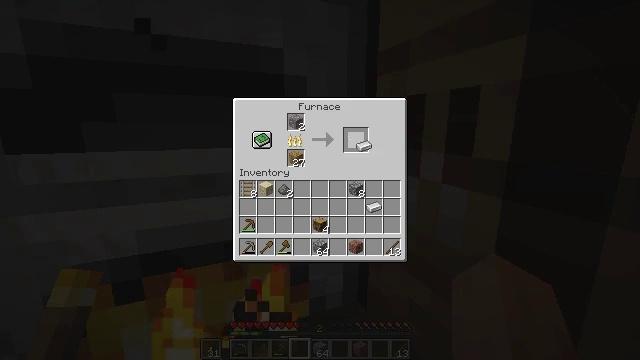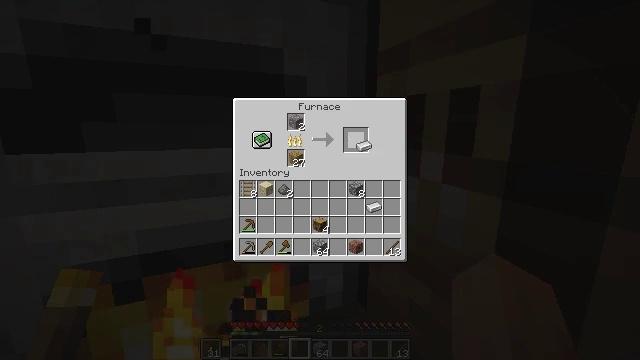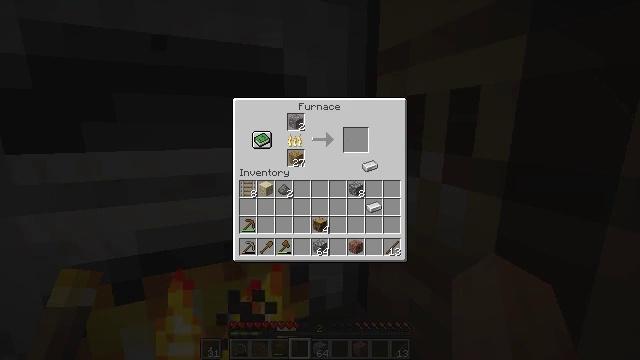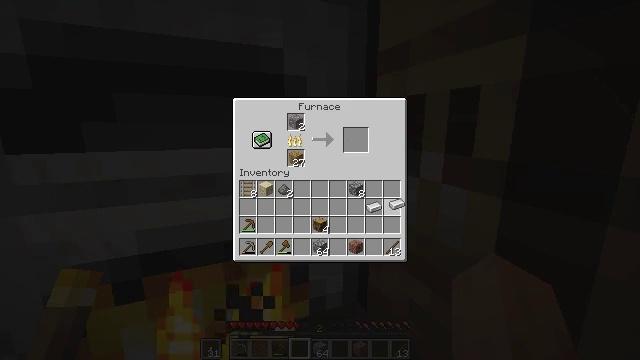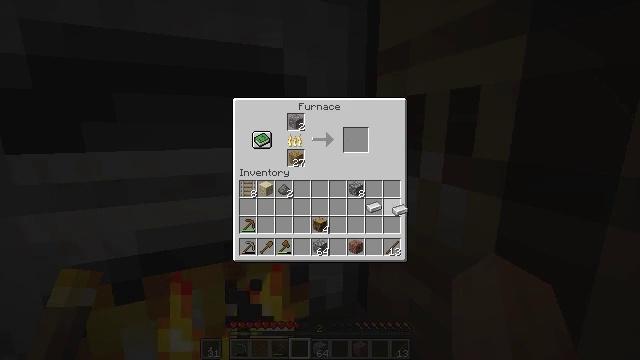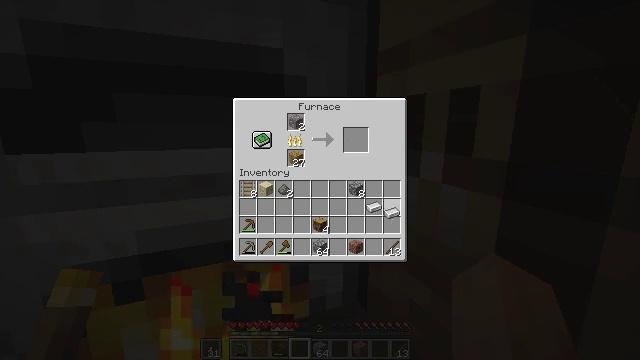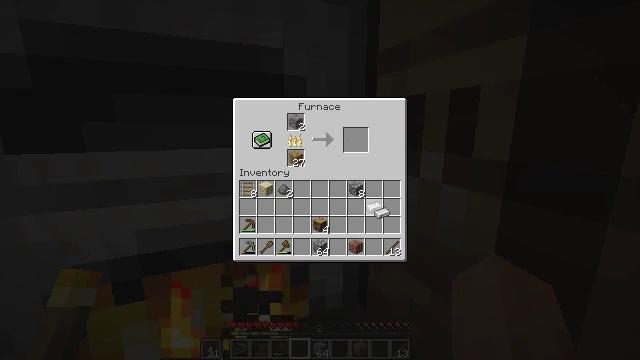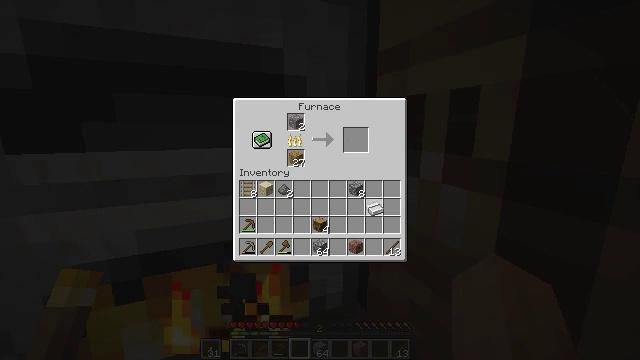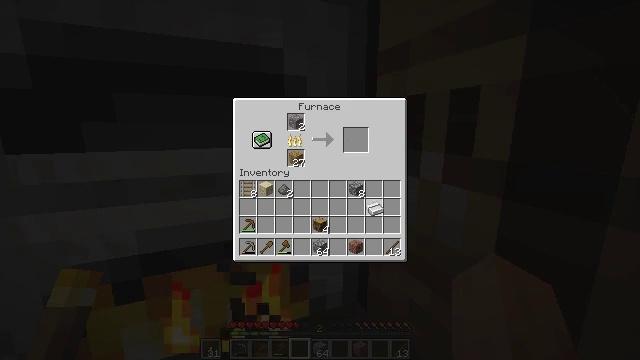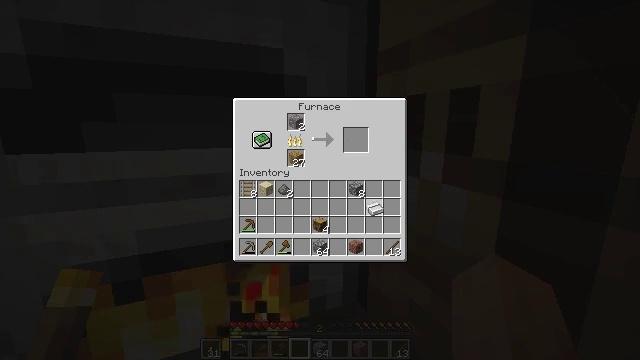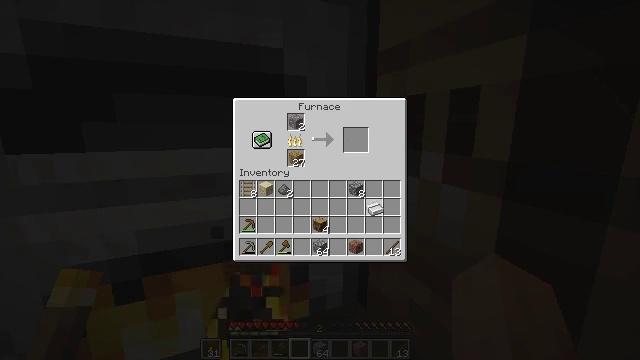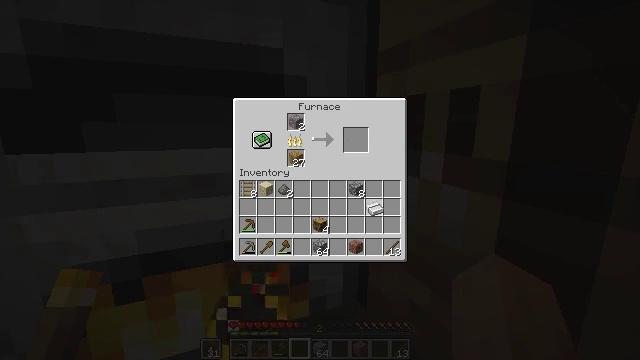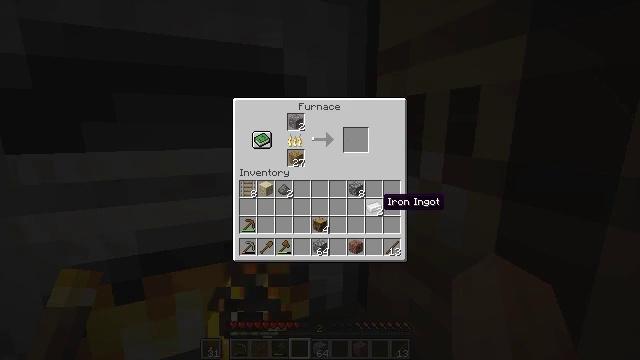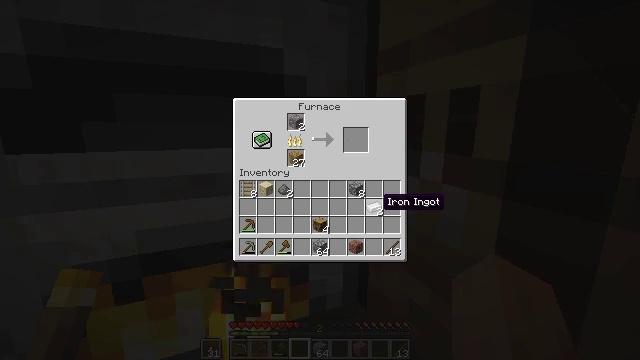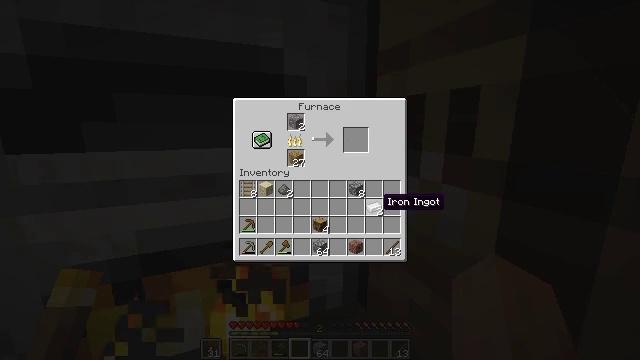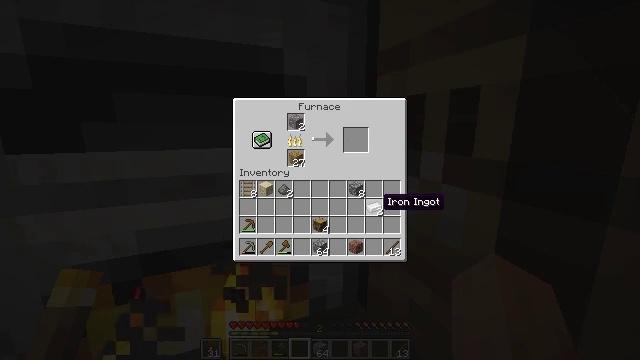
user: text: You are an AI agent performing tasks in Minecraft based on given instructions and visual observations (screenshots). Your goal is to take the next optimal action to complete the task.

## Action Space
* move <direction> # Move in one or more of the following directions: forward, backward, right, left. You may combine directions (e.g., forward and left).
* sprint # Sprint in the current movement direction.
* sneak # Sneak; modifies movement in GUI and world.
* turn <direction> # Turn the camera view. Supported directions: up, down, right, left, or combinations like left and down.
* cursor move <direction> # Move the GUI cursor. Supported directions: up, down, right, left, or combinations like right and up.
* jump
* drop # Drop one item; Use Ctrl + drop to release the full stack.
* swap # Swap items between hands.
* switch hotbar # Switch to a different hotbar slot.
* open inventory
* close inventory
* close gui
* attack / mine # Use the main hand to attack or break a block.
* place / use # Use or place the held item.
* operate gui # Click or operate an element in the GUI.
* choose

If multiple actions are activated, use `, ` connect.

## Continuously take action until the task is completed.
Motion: motion action
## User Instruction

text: Create an iron ingot using iron ore and a furnace.
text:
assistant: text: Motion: operate gui
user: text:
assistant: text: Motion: cursor move down
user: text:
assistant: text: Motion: cursor move right and down
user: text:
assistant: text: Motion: no_op
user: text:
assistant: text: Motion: cursor move left
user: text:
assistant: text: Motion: cursor move left
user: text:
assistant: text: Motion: no_op
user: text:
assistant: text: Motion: no_op
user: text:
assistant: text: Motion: no_op
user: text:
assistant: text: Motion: operate gui
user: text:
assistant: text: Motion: operate gui
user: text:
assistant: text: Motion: no_op
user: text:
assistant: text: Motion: no_op
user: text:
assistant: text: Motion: no_op
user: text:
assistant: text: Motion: no_op
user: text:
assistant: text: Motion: no_op
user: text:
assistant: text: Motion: no_op
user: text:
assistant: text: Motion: no_op
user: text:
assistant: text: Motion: no_op
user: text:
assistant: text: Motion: no_op
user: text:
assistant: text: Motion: no_op
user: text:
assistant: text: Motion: no_op
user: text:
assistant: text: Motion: no_op
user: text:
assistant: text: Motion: no_op
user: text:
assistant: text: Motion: no_op
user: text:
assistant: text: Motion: no_op
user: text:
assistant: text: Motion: no_op
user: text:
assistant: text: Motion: no_op
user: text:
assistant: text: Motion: cursor move left and up
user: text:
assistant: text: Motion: cursor move left and up